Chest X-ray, AP view. Patient: 70 years old, sex M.
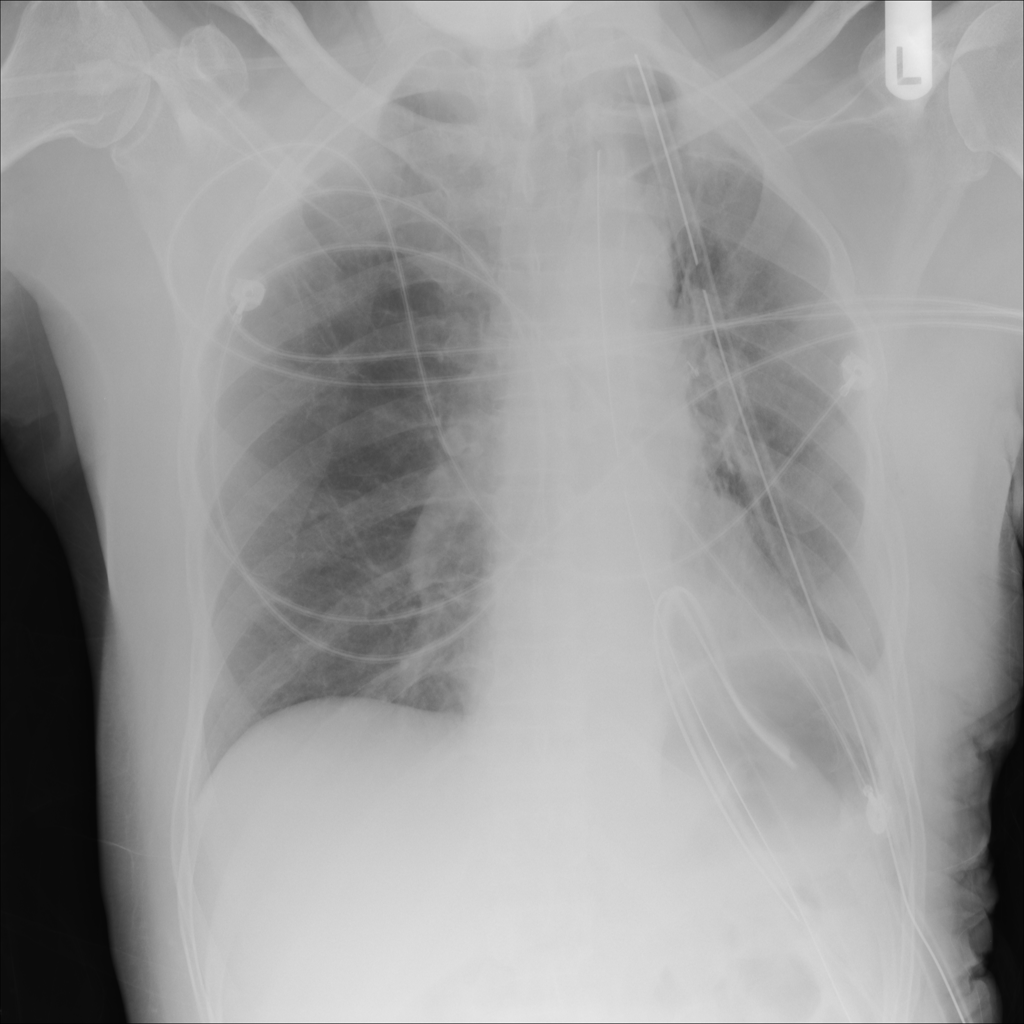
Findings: Pneumothorax